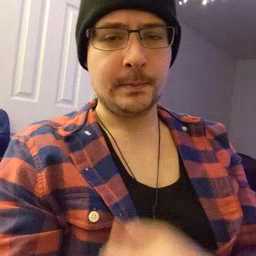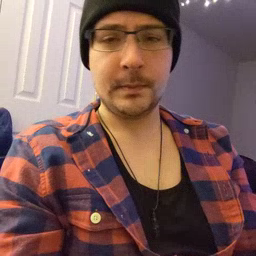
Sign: milk